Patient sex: M
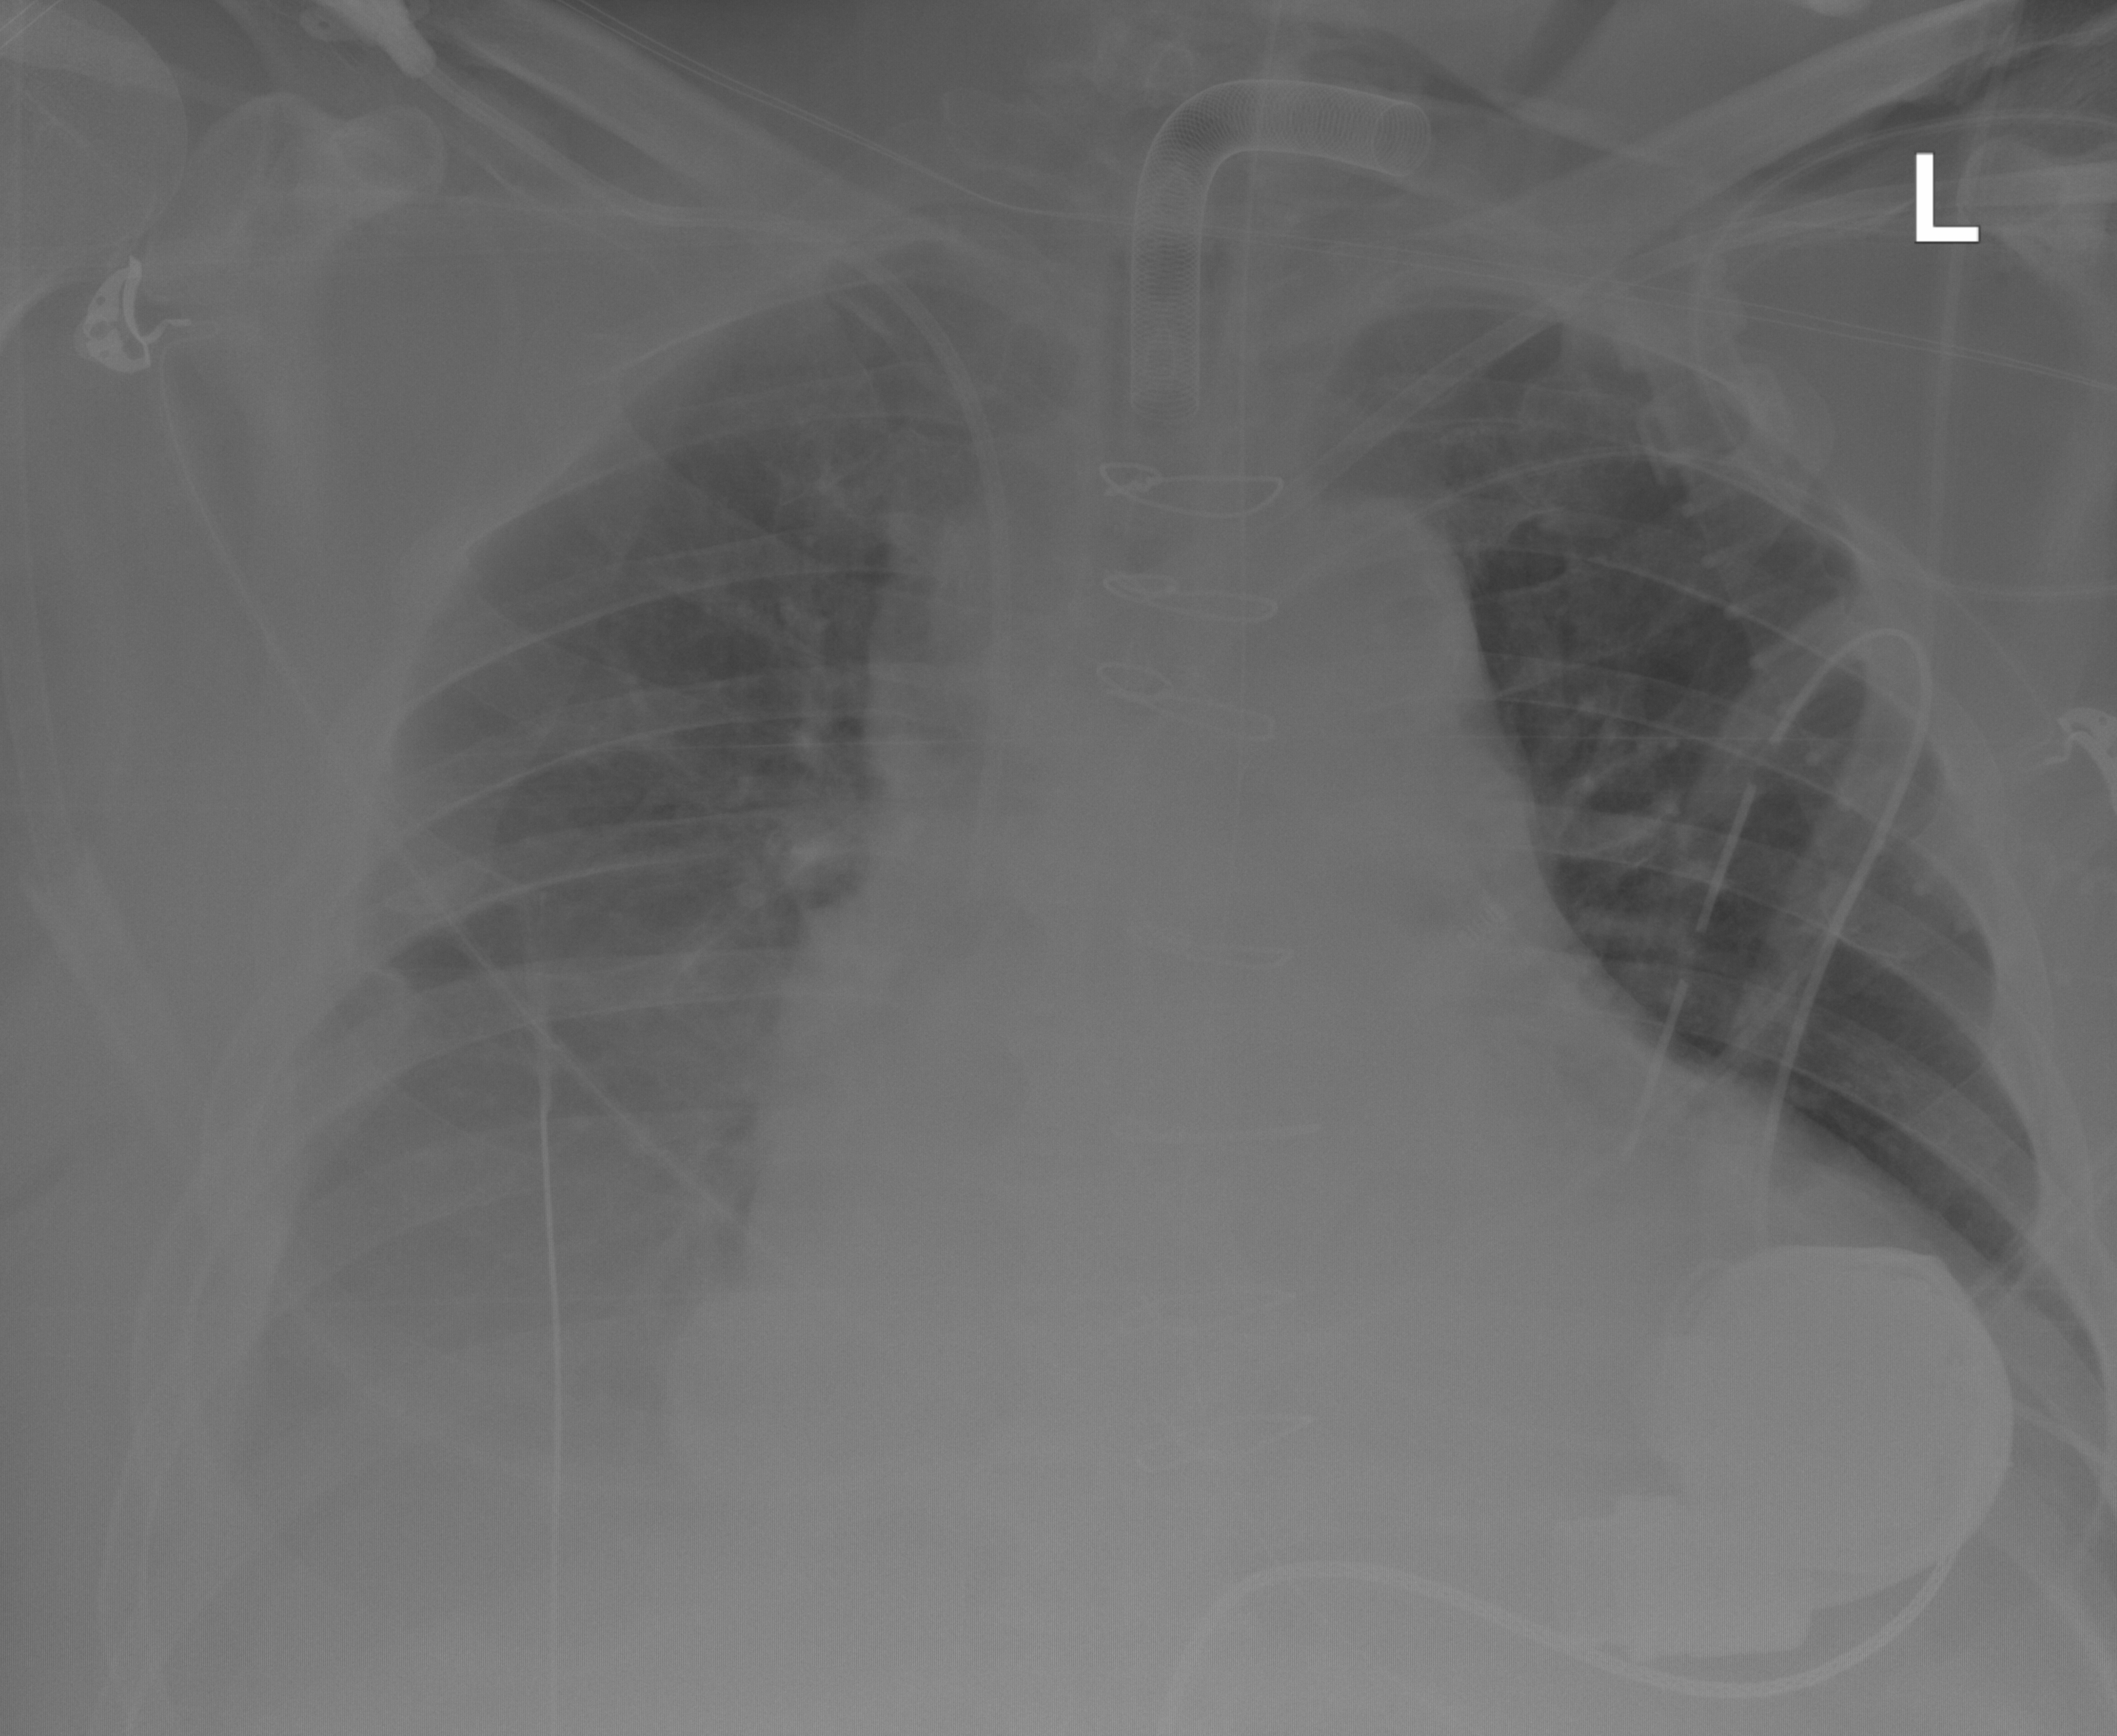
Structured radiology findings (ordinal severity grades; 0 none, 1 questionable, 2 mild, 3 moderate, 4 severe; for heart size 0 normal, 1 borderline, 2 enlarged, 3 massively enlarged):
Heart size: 3
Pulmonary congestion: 0
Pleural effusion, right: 3
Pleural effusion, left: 0
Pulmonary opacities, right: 0
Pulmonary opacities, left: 0
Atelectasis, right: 2
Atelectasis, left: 0